Question: How to set an interval of '10' on both the axis where the range is as follows [0,100]

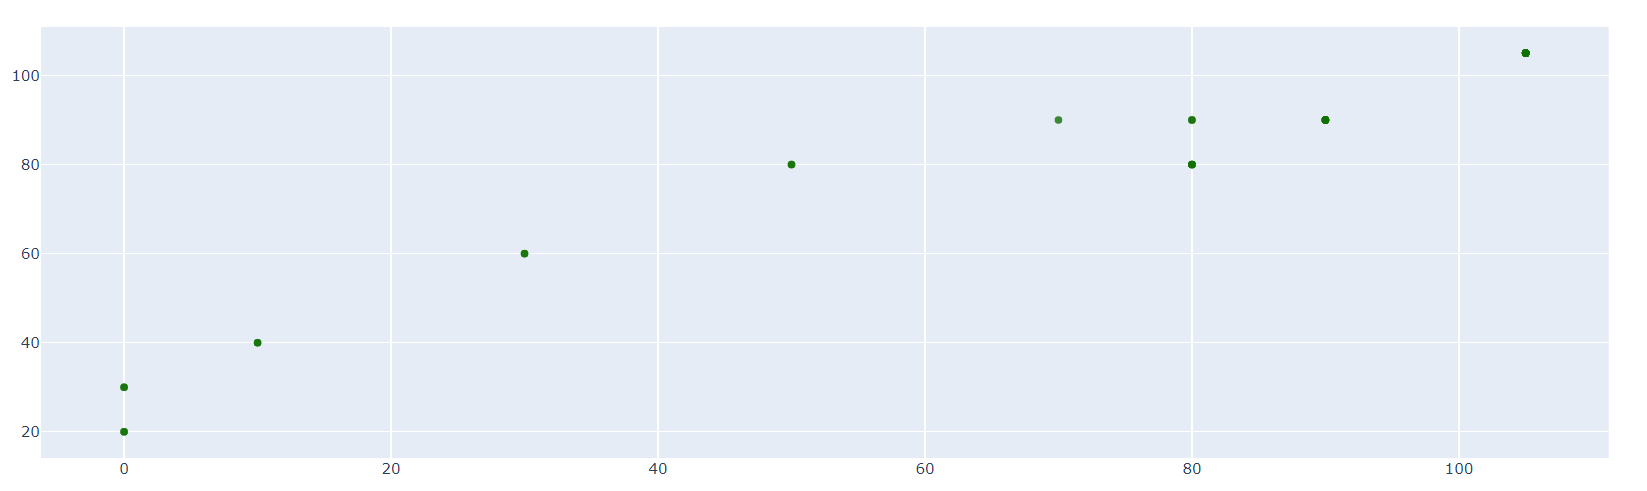
Answer: You can set the starting tick and tick spacing like this (using some sample data that has a similar range to yours):
'''
fig = go.Figure(go.Scatter(x=[0,105],y=[20,102], mode='markers'))
fig.update_layout(
xaxis = dict(
tickmode = 'linear',
tick0 = -10,
dtick = 10
),
yaxis = dict(
tickmode = 'linear',
tick0 = 0,
dtick = 10
)
)
'''
<URL>